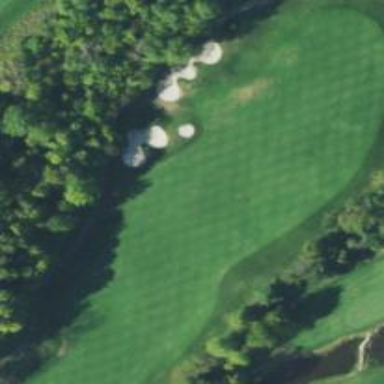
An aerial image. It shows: Golf hole.